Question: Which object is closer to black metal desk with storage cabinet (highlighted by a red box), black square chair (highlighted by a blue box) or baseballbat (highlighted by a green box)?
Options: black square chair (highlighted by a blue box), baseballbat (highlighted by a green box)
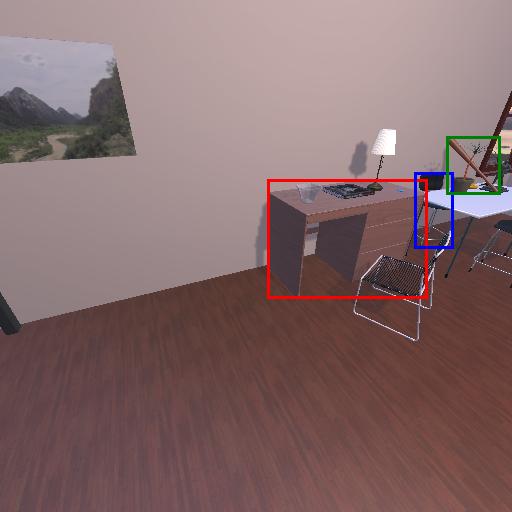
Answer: black square chair (highlighted by a blue box)